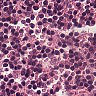
Metastatic tissue present: no